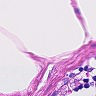
Metastatic tissue present: no